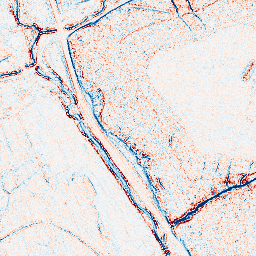
Category: edge_preserving
Decomposition family: anisotropic_diffusion
Decomposition parameters: iterations: 5
kappa: 50
gamma: 0.1
Upsampling method: sinc_hamming
Upsampling parameters: scale: 4
kernel_size: 16
Upsampling scale: 4